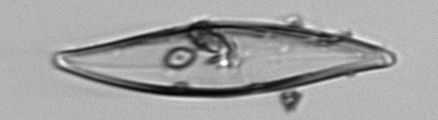
Label: Pleurosigma